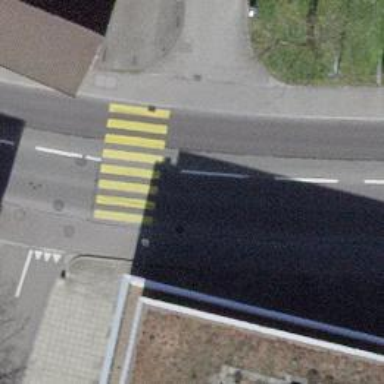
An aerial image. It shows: Marked crossing on the road.